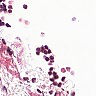
Metastatic tissue present: no